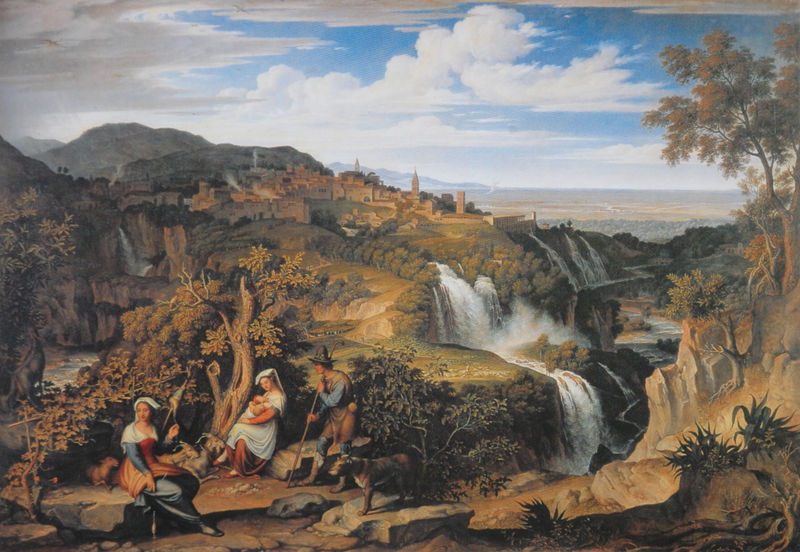
Titel: Die Wasserfälle von Tivoli
Künstler: Joseph Anton Koch
Standort: Wien
Institution: Österreichische Galerie im Belvedere
Schlagwörter: baum, berg, blau, blätter, dunkel, feder, felsen, gemälde, gestein, gruppe, haut, himmel, mann, schatten, wasser, weiß, wolf, wolken, bäume, fluss, frauen, grün, kirchturm, landschaft, menschen, see, sitzen, stadt, braun, frau, hell, hut, kleid, kleider, licht, orange, schwarz, vordergrund, ausblick, gras, hund, hunde, rot, schleier, tier, tiere, tuch, wiese, haube, rock, alt, hose, jung, arm, stein, steine, öl, bach, feld, felder, ferne, horizont, häuser, hügel, natur, stamm, strauch, weite, busch, büsche, gebüsch, kirche, pfad, rauch, drei, familie, kind, mutter, blatt, pflanzen, tal, wald, wasserfall, bauern, esel, stock, turm, bewölkt, schürze, gischt, magd, sommer, ruhe, italien, ort, stab, berge, fels, gebirge, klippen, dorf, kuh, landschaftsmalerei, schlucht, herbst, baby, pause, rast, arbeiter, fliessen, romantik, schaum, kopftuch, faden, junge, bauer, klippe, flucht, lamm, kreuz, türme, stillen, agaven, stiefel, hauben, maultier, mauern, disteln, kastanie, stadtmauer, versteck, gestrüpp, hörner, maria, lämmer, hirte, hirten, schäfer, ziege, verlauf, laube, frün, josef, spindel, spinnen, säugling, kalb, ägypten, ziegen, friedlich, heilige familie, weitblick, trum, äume, ziegenhirt, spule, spritzt, geißen, wasserfälle, fön, heiliege, schafer, sräucher, malrei, weiträumig